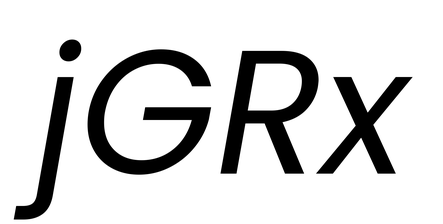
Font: Poppins-Italic